Aerial crown-view tile of a tropical tree (Barro Colorado Island, Panama), acquired 20240611:
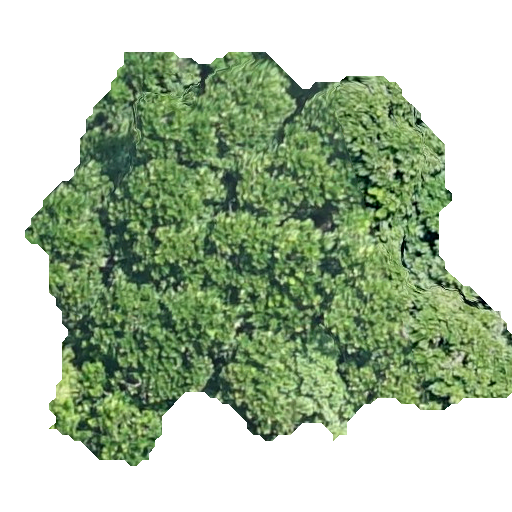
Species: Anacardium excelsum
GBIF accepted scientific name: Anacardium excelsum
Crown area: 217.534 m²